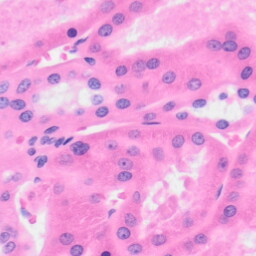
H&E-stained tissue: Kidney